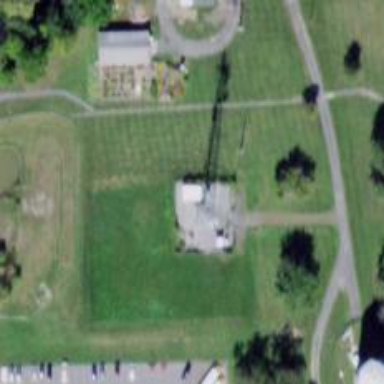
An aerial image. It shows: Communication mast tower.